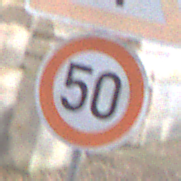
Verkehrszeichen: Geschwindigkeit50
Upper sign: EinseitigVerengteFahrbahnLinks
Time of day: Midday
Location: Outdoor (Urban)
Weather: Overcast
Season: NotSpecified
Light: Natural